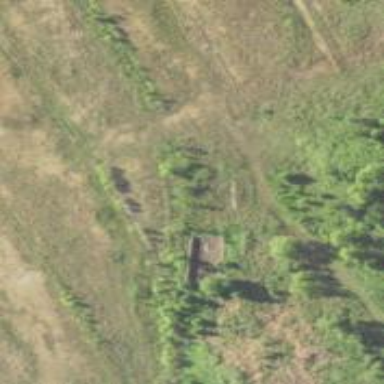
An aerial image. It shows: Disused railway spur service.